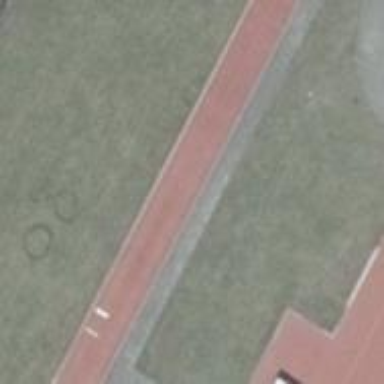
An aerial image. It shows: Track located within leisure land area.